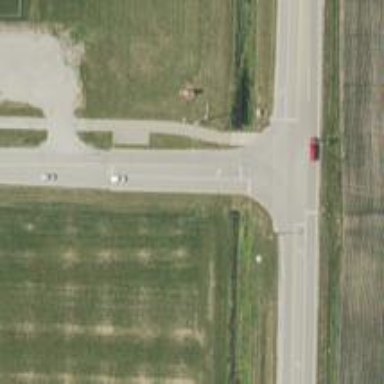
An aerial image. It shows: Tertiary road with asphalt surface and sidewalk on the left.